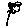
Label: flower